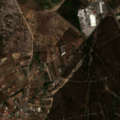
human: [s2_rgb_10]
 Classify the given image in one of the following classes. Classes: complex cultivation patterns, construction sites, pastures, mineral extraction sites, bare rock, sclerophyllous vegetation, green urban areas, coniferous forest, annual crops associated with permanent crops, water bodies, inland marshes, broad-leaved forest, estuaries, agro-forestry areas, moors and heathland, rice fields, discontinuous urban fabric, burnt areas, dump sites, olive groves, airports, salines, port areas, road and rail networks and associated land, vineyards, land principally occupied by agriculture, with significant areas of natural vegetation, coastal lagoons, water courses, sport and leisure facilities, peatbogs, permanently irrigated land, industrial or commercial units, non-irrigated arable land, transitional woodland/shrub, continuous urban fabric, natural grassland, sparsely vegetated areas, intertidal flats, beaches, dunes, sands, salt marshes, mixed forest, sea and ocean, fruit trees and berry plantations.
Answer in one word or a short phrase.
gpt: continuous urban fabric, permanently irrigated land, complex cultivation patterns, agro-forestry areas, broad-leaved forest